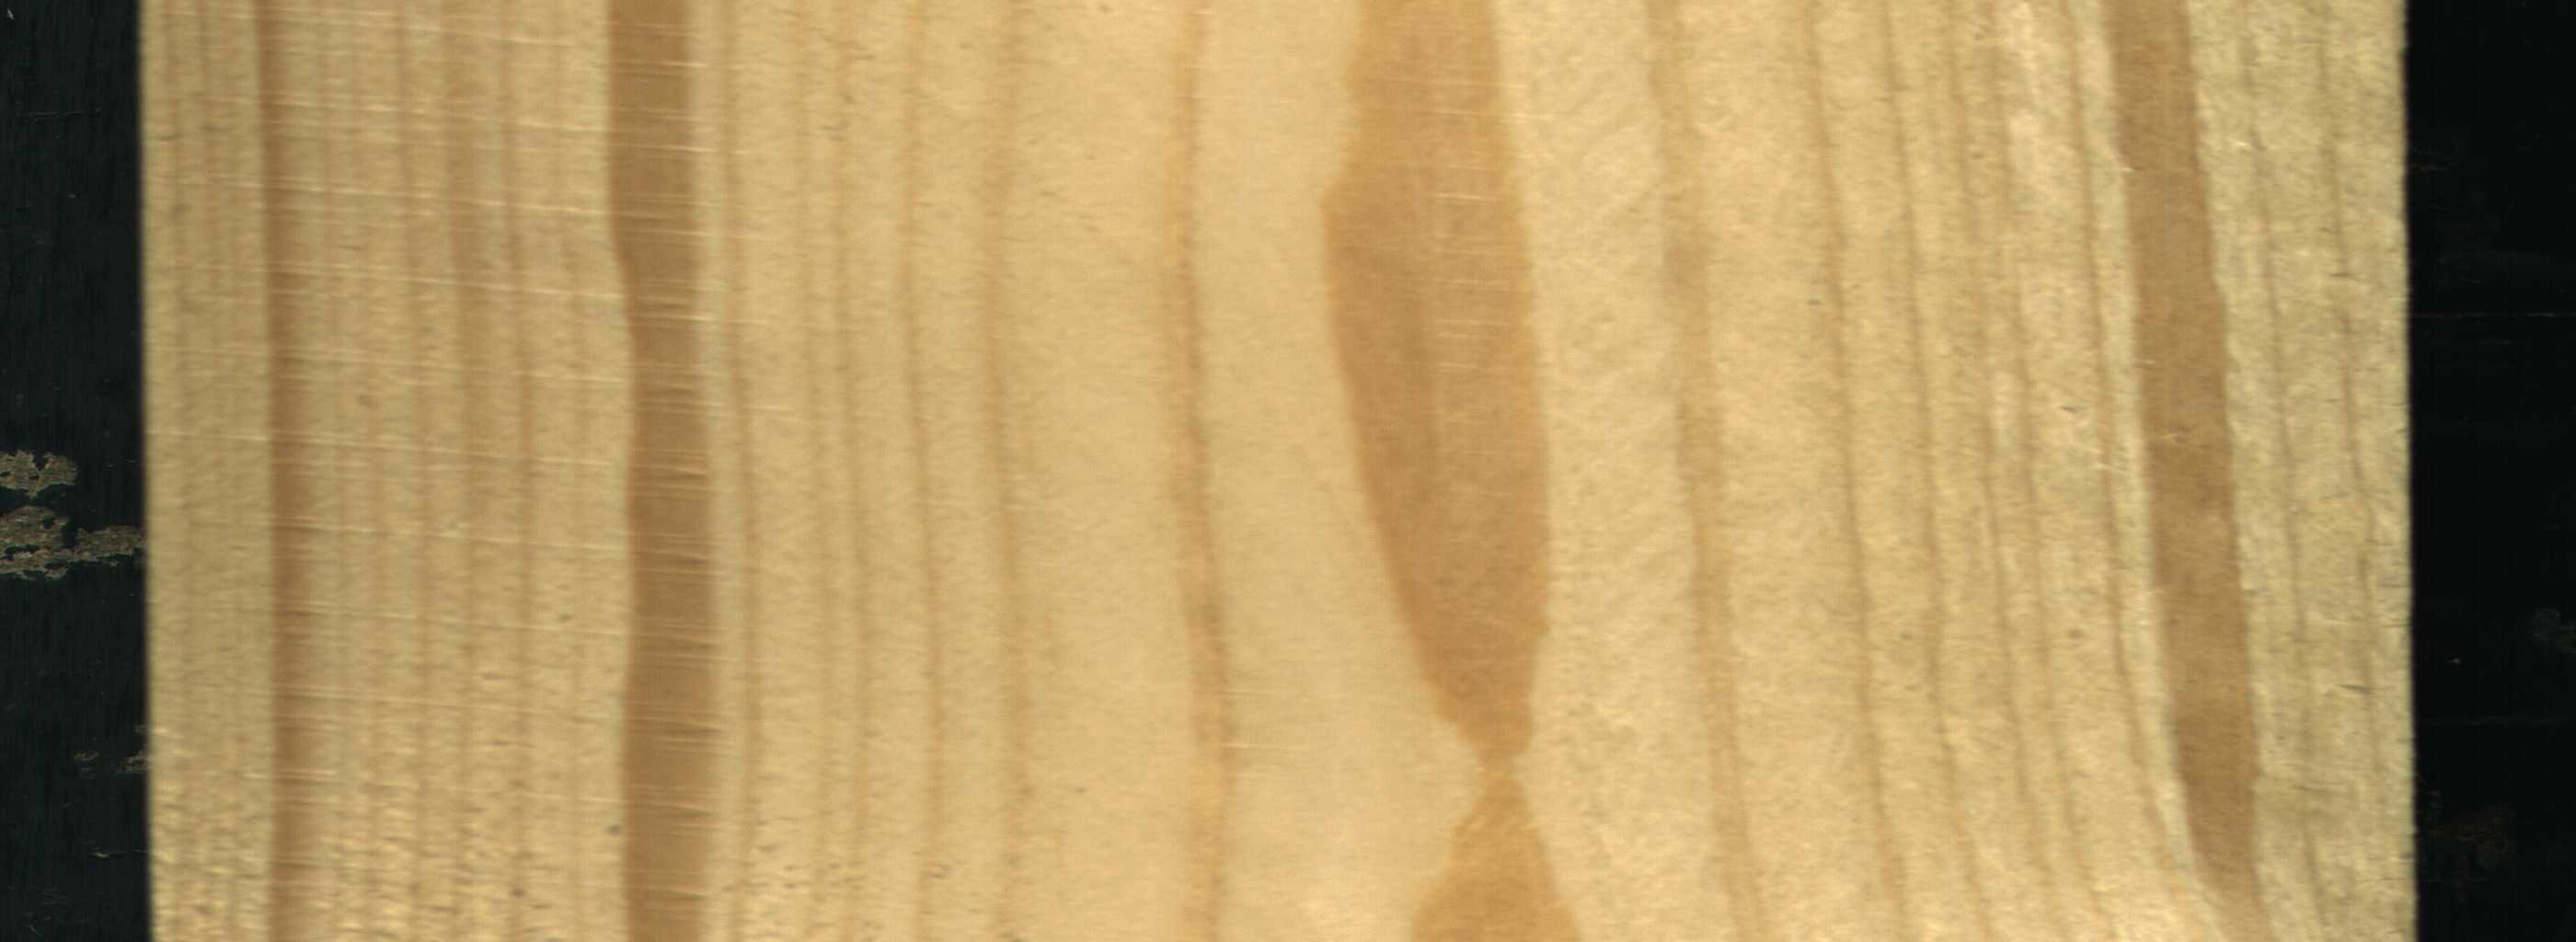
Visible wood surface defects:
Quartzity
Quartzity